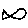
Label: fish